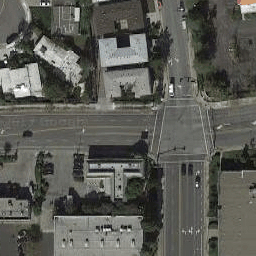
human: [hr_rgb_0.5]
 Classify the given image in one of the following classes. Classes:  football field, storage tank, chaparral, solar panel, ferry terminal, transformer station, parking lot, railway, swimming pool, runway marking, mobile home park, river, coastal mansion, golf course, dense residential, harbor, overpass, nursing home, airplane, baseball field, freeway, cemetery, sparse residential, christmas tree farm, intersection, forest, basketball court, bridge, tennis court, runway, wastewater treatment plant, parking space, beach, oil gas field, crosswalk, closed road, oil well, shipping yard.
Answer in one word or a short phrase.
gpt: intersection